Question: I am using the GroupedItemsPage.xaml. I have set the item source to List of Group where "Group" is my custom class which shows different groups with their items in it. My problem is that I want to add a "Add" button to each group so that each time a group is loaded, the "Add" button is shown irrespective of whether the group has items in it or not.
The first image is how I want my group to look after adding some items. The second image is how I want my group to look when no items have been added. How do I proceed? I am using the following grid view style.
'''
<Style TargetType="GridView" x:Key="GridViewStyle">
<Setter Property="Template">
<Setter.Value>
<ControlTemplate TargetType="GridView">
<Border BorderBrush="{TemplateBinding BorderBrush}"
BorderThickness="{TemplateBinding BorderThickness}"
Background="{TemplateBinding Background}">
<ScrollViewer x:Name="ScrollViewer"
TabNavigation="{TemplateBinding TabNavigation}"
HorizontalScrollMode="{TemplateBinding ScrollViewer.HorizontalScrollMode}"
HorizontalScrollBarVisibility="{TemplateBinding ScrollViewer.HorizontalScrollBarVisibility}"
IsHorizontalScrollChainingEnabled="{TemplateBinding ScrollViewer.IsHorizontalScrollChainingEnabled}"
VerticalScrollMode="{TemplateBinding ScrollViewer.VerticalScrollMode}"
VerticalScrollBarVisibility="{TemplateBinding ScrollViewer.VerticalScrollBarVisibility}"
IsVerticalScrollChainingEnabled="{TemplateBinding ScrollViewer.IsVerticalScrollChainingEnabled}"
IsHorizontalRailEnabled="{TemplateBinding ScrollViewer.IsHorizontalRailEnabled}"
IsVerticalRailEnabled="{TemplateBinding ScrollViewer.IsVerticalRailEnabled}"
ZoomMode="{TemplateBinding ScrollViewer.ZoomMode}"
IsDeferredScrollingEnabled="{TemplateBinding ScrollViewer.IsDeferredScrollingEnabled}"
BringIntoViewOnFocusChange="{TemplateBinding ScrollViewer.BringIntoViewOnFocusChange}">
<Grid Height="765" Width="2666" Margin="0">
<Grid.ColumnDefinitions>
<ColumnDefinition Width="*" />
</Grid.ColumnDefinitions>
<!-- Your custom buttons -->
<Grid x:Name="myGrid" HorizontalAlignment="Left" Width="1108" DataContext="{Binding RelativeSource={RelativeSource Self}}" >
<Border Background="{StaticResource ListViewItemPlaceholderBackgroundThemeBrush}" Margin="0,0,10,0">
<Image Source="Assets/Untitled.png" Stretch="UniformToFill" AutomationProperties.Name="{Binding Title}"/>
</Border>
<StackPanel VerticalAlignment="Top" Height="755" Margin="0,0,0,0">
<TextBlock Text="RoleCenter" Style="{StaticResource PageHeaderTextStyle}" Height="77" Margin="140,50,0,0"/>
<TextBlock Text="{Binding x}" Style="{StaticResource PageHeaderTextStyle}" Height="77" Margin="140,300"/>
</StackPanel>
</Grid>
<ItemsPresenter
HeaderTemplate="{TemplateBinding HeaderTemplate}"
Header="{TemplateBinding Header}"
HeaderTransitions="{TemplateBinding HeaderTransitions}"
Padding="{TemplateBinding Padding}" Margin="1113,10,244,0" />
<StackPanel Width="150" Height="150" Background="#006AC1" HorizontalAlignment="Right" VerticalAlignment="Center" Margin="0,0,100,0">
<Button x:Name="LoadMore" Content="+" Height="150" Click="Navigate" Width="150" />
</StackPanel>
</Grid>
</ScrollViewer>
</Border>
</ControlTemplate>
</Setter.Value>
</Setter>
</Style>
'''
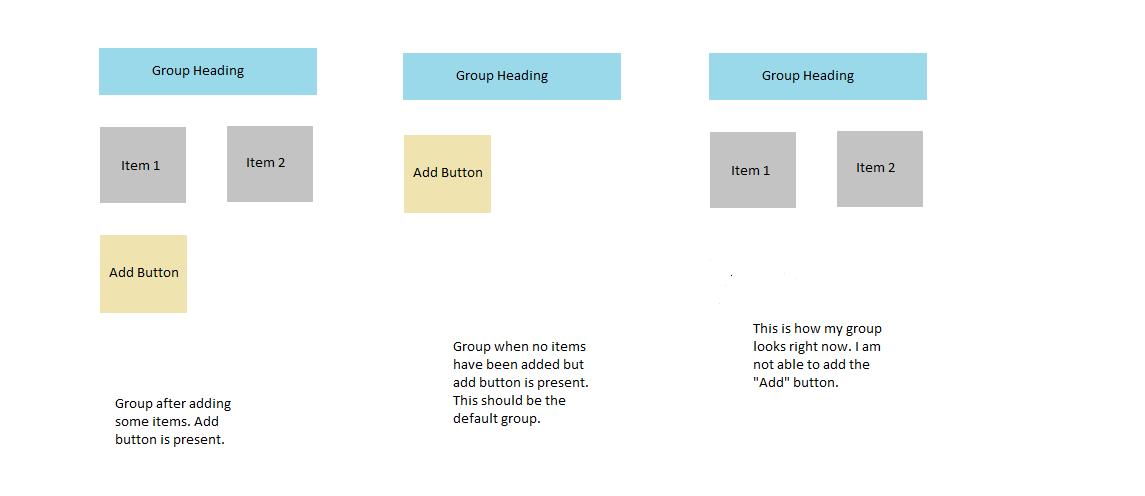
Answer: Usually, the GridView is bound to a collection of ViewModels. Most people usually add a "blank/empty" ViewModel to each group of their collection and have the GridView swap out the template to use for rendering that ViewModel using an ItemTemplateSelector.
Take a look at SO question <URL> as a point of reference. There is a great sample implementation shown there.
Here is also a video which shows this concept in action starting at 14:23 into the Video. <URL>